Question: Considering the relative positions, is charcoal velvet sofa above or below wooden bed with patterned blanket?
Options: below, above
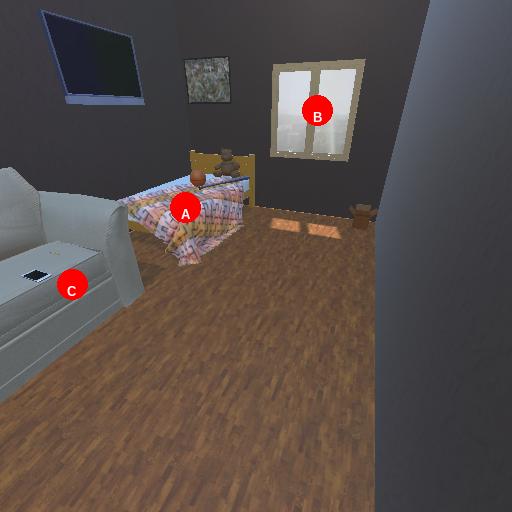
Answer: below